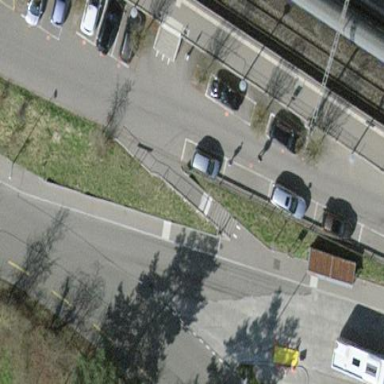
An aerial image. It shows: Parking area with surface parking facilities and park and ride service available.